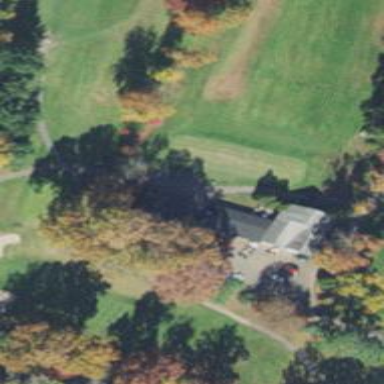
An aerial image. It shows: Path for both road and golf.